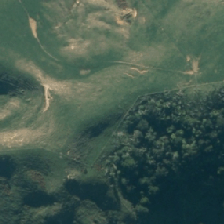
Land cover: indigenous_forest